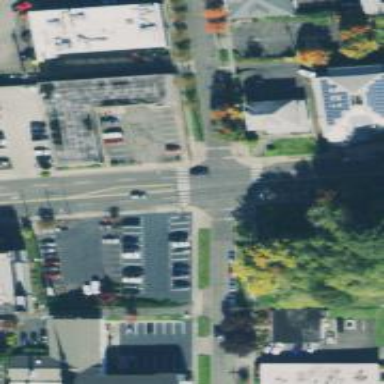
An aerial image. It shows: Zebra crossing on the road.